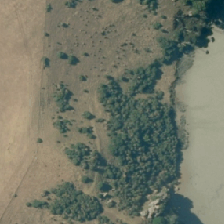
Land cover: grose_broom